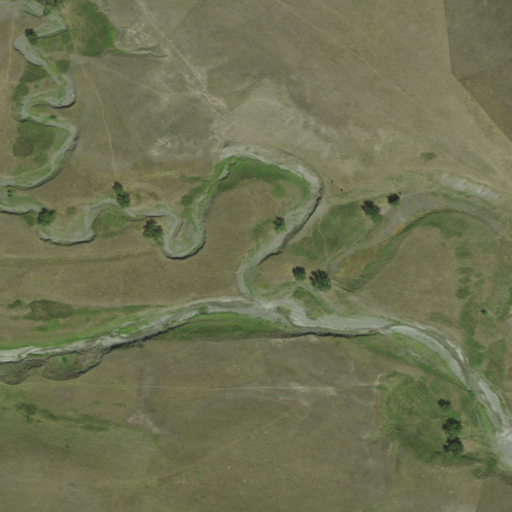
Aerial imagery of valley in South Dakota named True Draw containing grassland and herbaceous wetlands